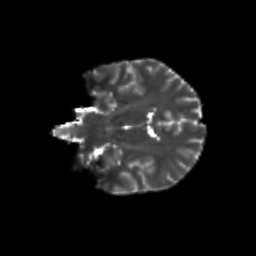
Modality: T2w
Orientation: coronal
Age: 21
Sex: male
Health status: healthy
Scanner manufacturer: siemens
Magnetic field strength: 3 T
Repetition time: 8.6 s
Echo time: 0.095 s